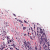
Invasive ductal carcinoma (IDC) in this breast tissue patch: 1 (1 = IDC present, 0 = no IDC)